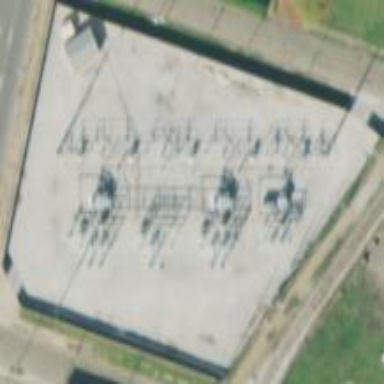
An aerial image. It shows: Power substation.